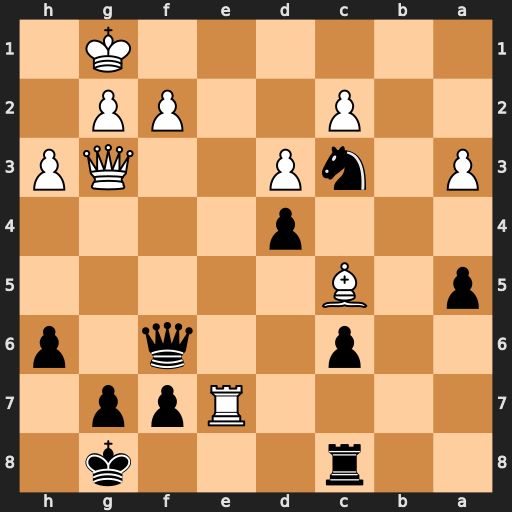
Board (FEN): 2r3k1/4Rpp1/2p2q1p/p1B5/3p4/P1nP2QP/2P2PP1/6K1
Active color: b
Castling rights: -
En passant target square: -
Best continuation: Qxe7 Bxe7 Ne2+ Kh2 Nxg3